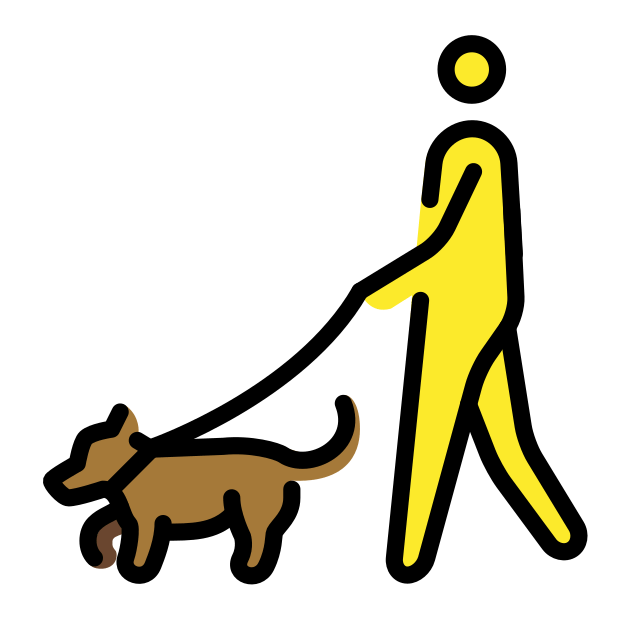
person with dog